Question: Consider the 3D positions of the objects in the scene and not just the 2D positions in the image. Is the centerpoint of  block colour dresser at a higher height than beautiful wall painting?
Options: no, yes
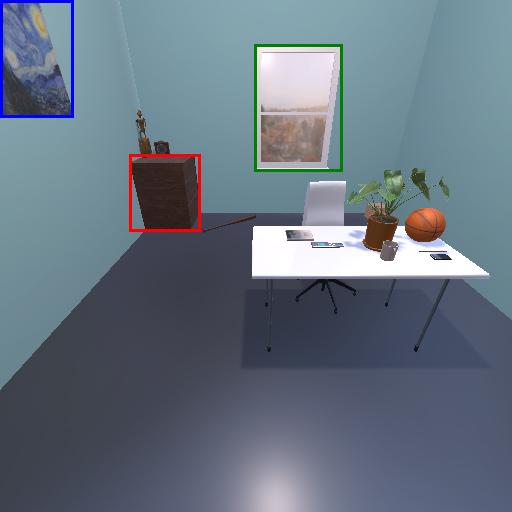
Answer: no